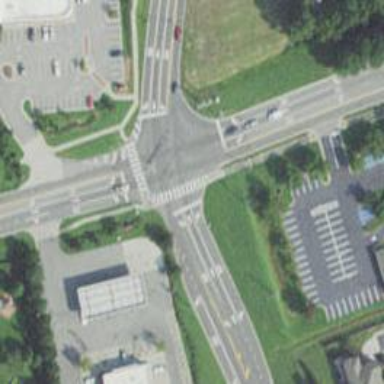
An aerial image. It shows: Marked crossing on the road.